Interaction volume radius: 10 \u00c5
Interaction volume height: 10 \u00c5
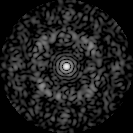
Disorder parameter: 0.7368